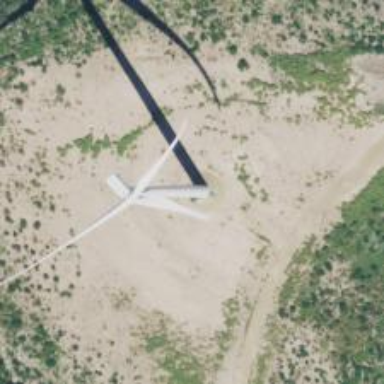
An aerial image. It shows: Wind generator with horizontal axis. The generator is wind turbine.